高一 · 解析几何
已知函数 $f(x)$ 是定义在 $\mathbf{R}$ 上的偶函数, 已知当 $x \leqslant 0$ 时, $f(x)=x^{2}+4 x+3$.

(1)求函数 $f(x)$ 的解析式;

(2) 画出函数 $f(x)$ 的图像, 并写出函数 $f(x)$ 的单调递增区间.
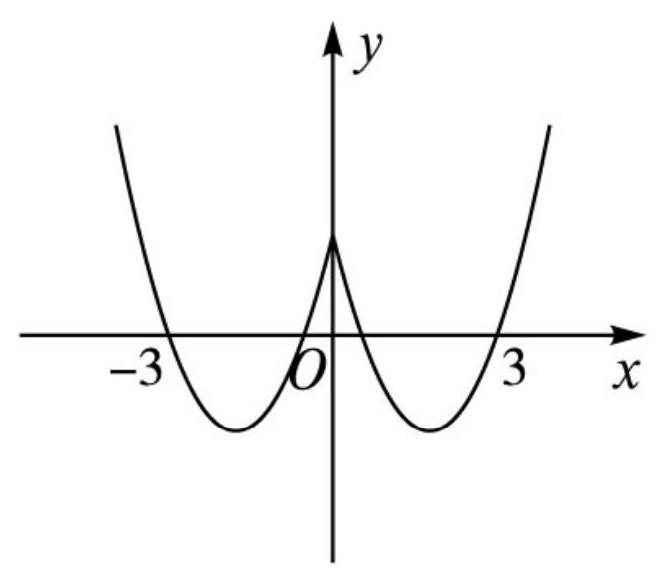
答案: 解: (1) $\because$ 函数 $f(x)$ 是定义在 $\mathbf{R}$ 上的偶函数,

$\therefore$ 对任意的 $x \in \mathbf{R}$ 都有 $f(-x)=f(x)$ 成立,

$\therefore$ 当 $x>0$ 时, $-x<0$,
即 $f(x)=f(-x)=(-x)^{2}+4(-x)+3=x^{2}-4 x+3$,

$\therefore f(x)=\left\{\begin{array}{l}x^{2}-4 x+3, x>0, \\ x^{2}+4 x+3, x \leq 0 .\end{array}\right.$

(2)图像如图所示, 函数 $f(x)$ 的单调递增区间为 $[-2,0]$ 和 $[2,+\infty$ ). (写成开区间也可以)